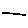
Label: line